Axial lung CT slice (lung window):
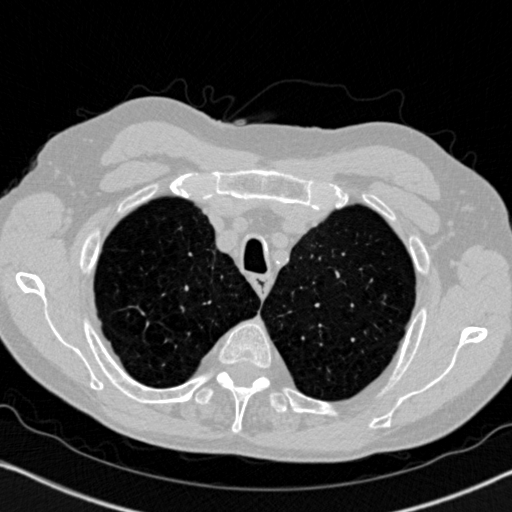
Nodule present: no